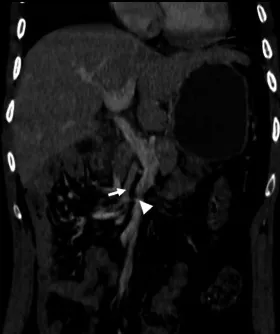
CT images demonstrating. The absence of the third portion of the duodenum in the aorto-mesenteric clamp.
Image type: radiology (ct)